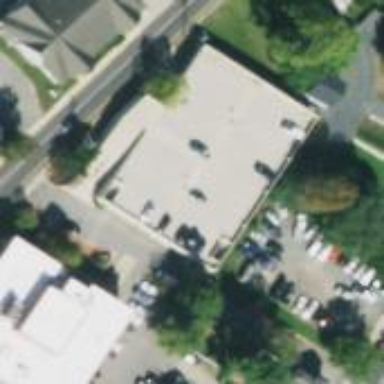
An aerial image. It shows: Parking garage facility.